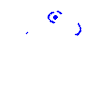
Particle: proton